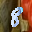
Label: 8